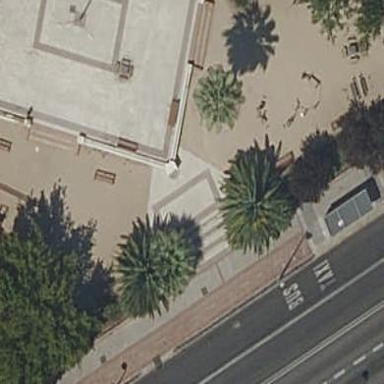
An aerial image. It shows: Sidewalk made of paving stones.